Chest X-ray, PA view. Patient: 50 years old, sex M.
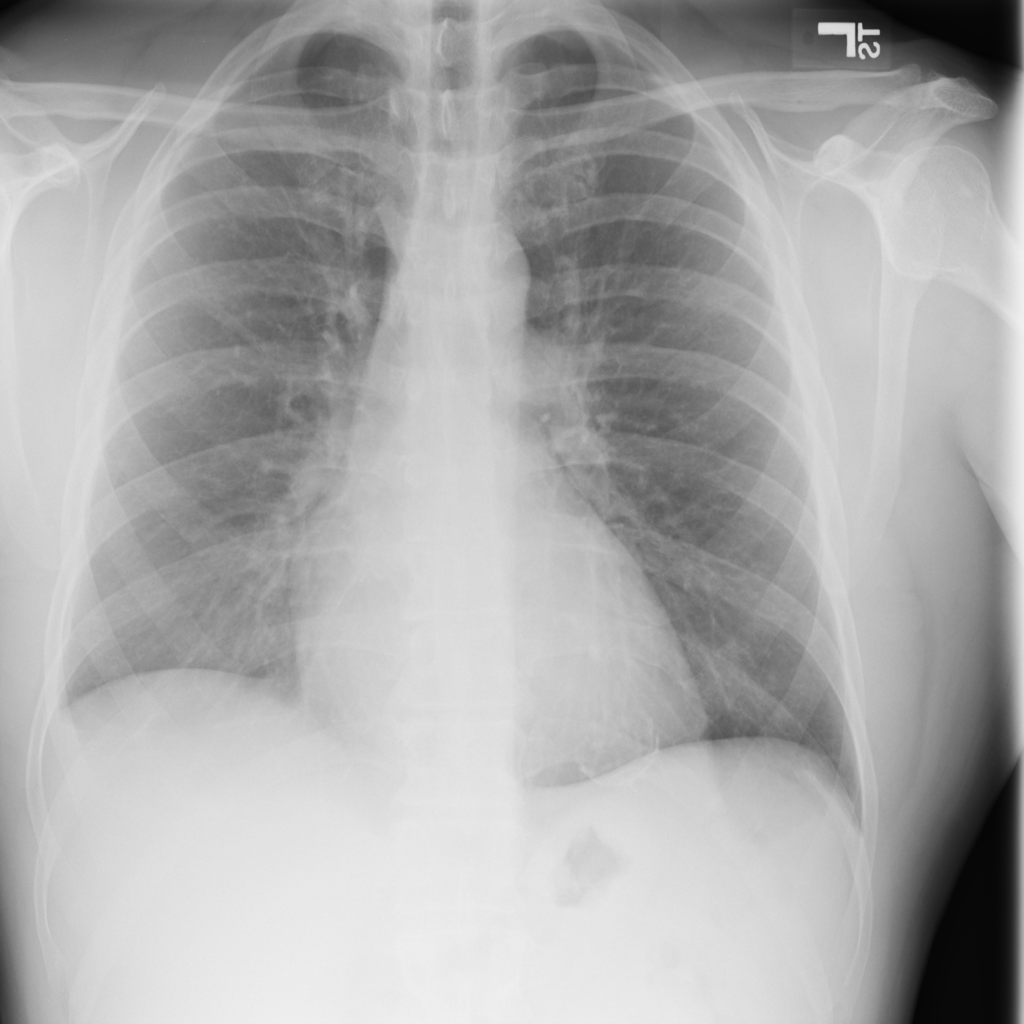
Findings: No Finding